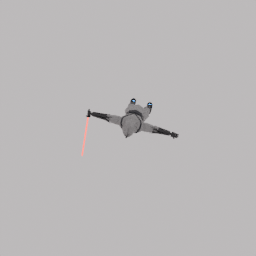
Label: people